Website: bh-photo
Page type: address-validator
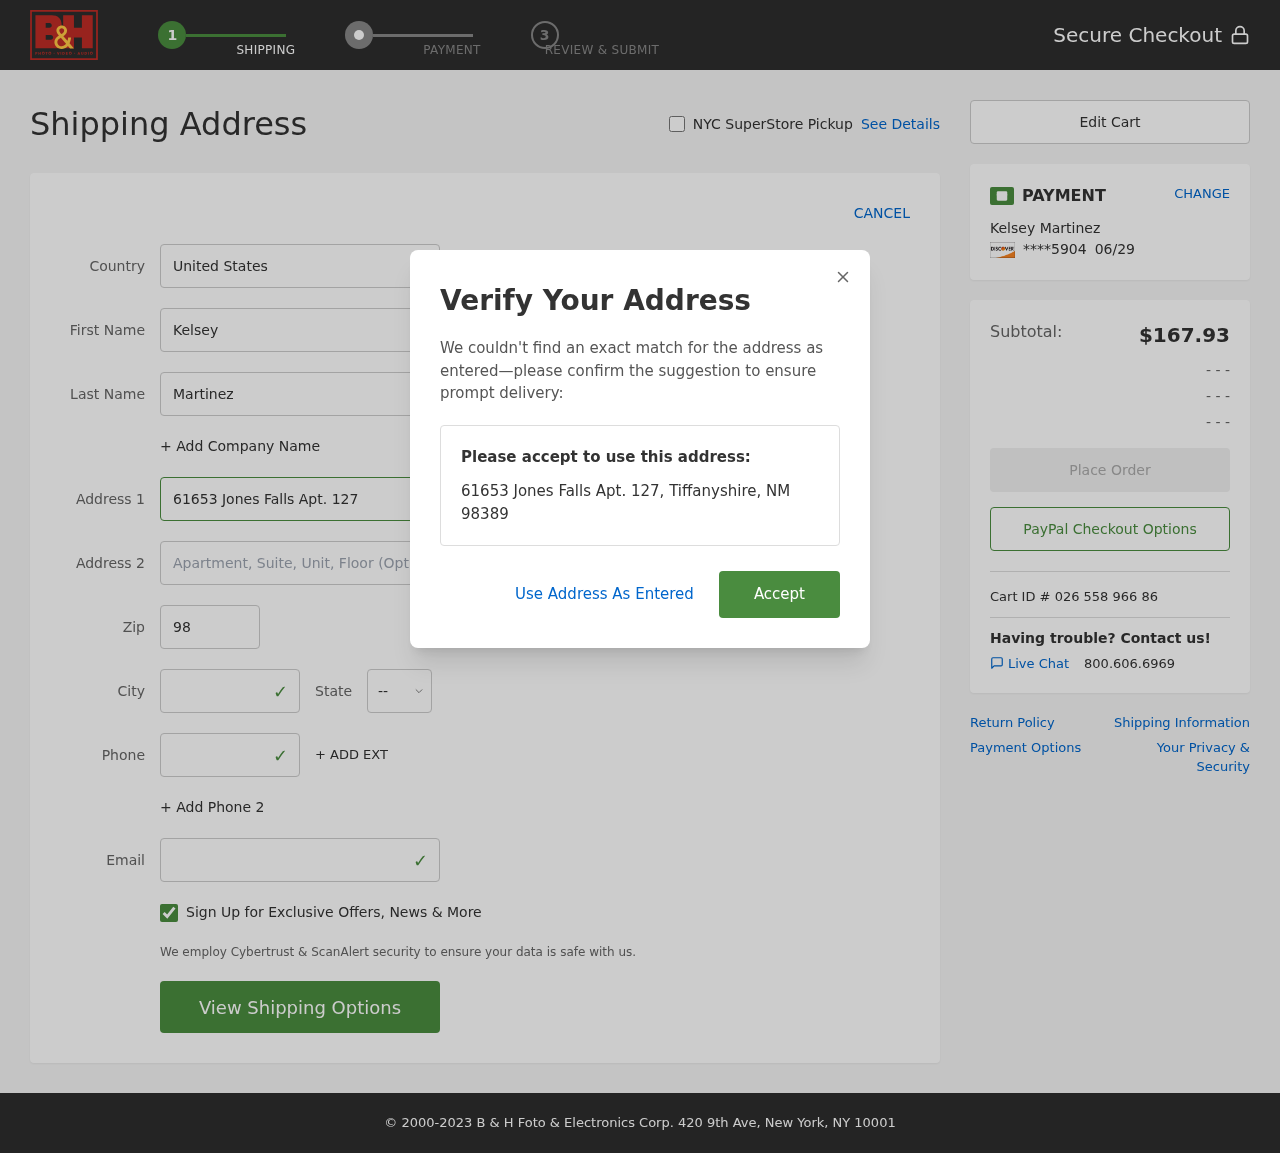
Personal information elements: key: PII_CARD_EXPIRY
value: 06/29
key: PII_CARD_LAST4
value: ****5904
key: PII_CITY
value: Tiffanyshire
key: PII_COUNTRY
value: United States
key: PII_EMAIL
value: kmartinez@hotmail.com
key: PII_FIRSTNAME
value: Kelsey
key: PII_FULLNAME
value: Kelsey Martinez
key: PII_LASTNAME
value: Martinez
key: PII_PHONE
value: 9388304452
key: PII_POSTCODE
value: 98389
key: PII_STATE_ABBR
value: NM
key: PII_STREET
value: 61653 Jones Falls Apt. 127
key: PII_CITY_STATE_ZIP
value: Tiffanyshire, NM 98389
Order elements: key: ORDER_SUBTOTAL
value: $167.93
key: ORDER_ID
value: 026 558 966 86